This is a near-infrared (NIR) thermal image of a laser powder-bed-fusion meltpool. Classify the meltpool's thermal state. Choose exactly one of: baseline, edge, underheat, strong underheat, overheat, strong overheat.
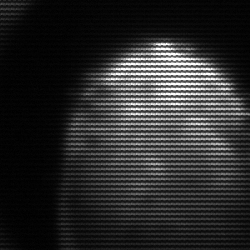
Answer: edge